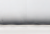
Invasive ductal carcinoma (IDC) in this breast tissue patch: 0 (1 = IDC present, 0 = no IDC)